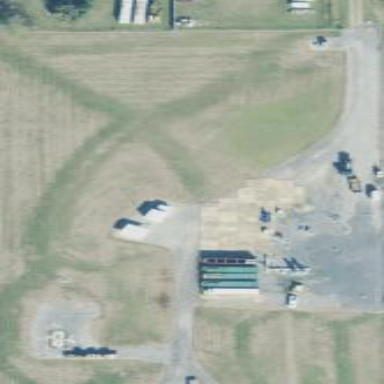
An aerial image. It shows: Valve group substation.